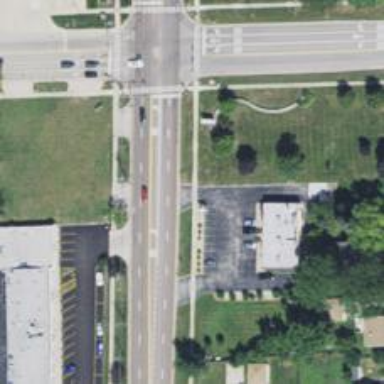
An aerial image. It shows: Unmarked road crossing.